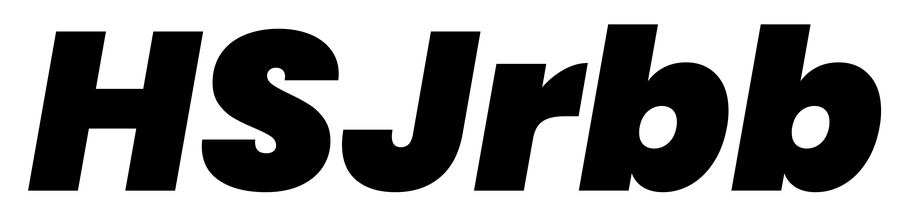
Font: Poppins-BlackItalic